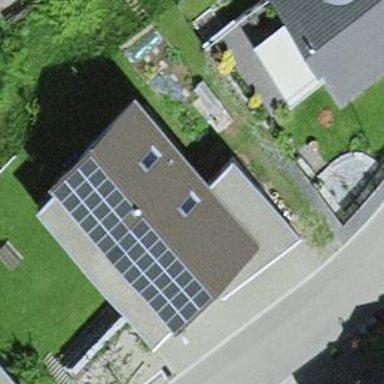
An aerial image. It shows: Solar photovoltaic panel generating electricity through small installation.